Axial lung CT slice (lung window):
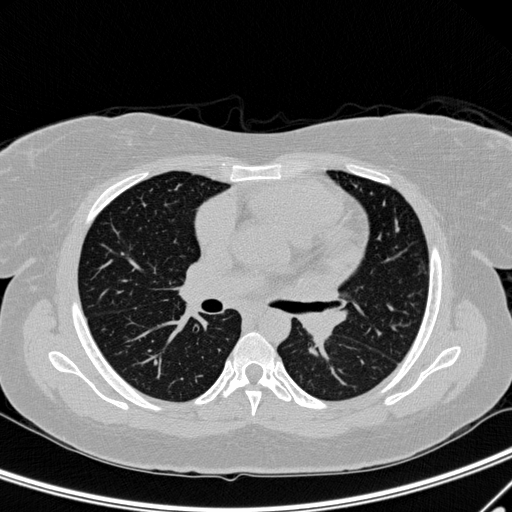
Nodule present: no